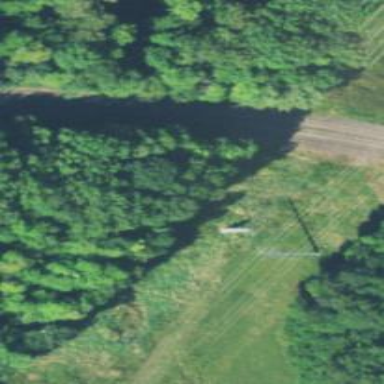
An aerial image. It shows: Power tower.